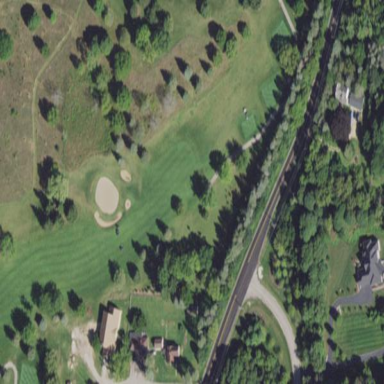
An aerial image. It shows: Area with grass used as rough in golf course.